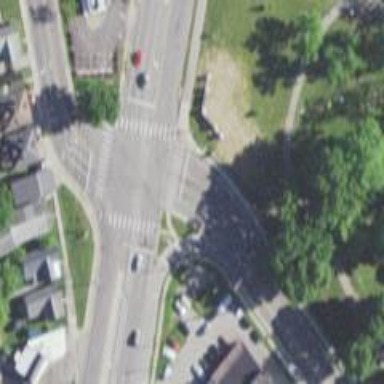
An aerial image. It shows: Crossing where cycleway intersects with footway.